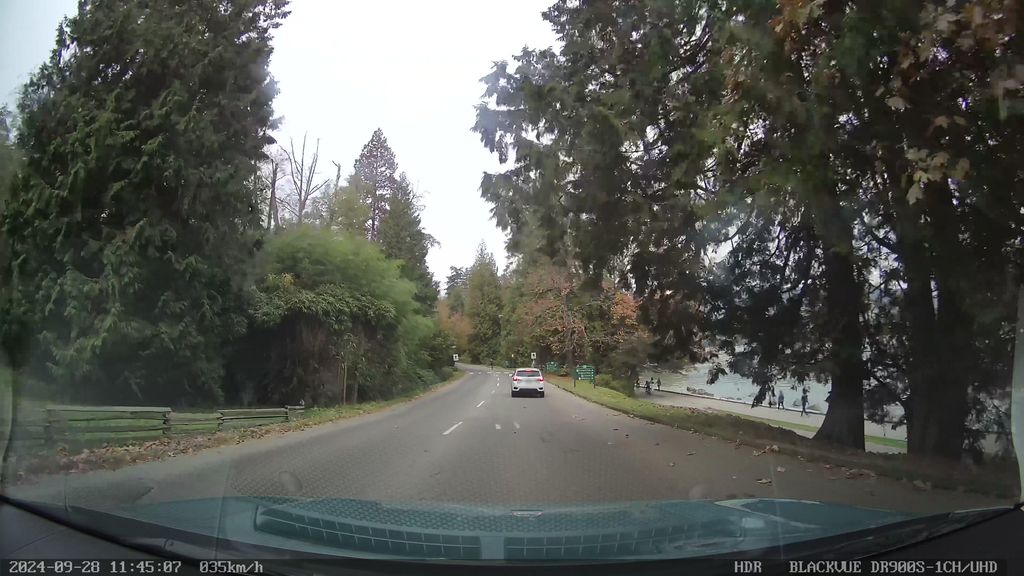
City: vancouver